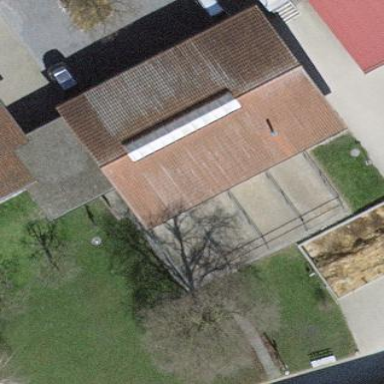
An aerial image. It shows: Shed.